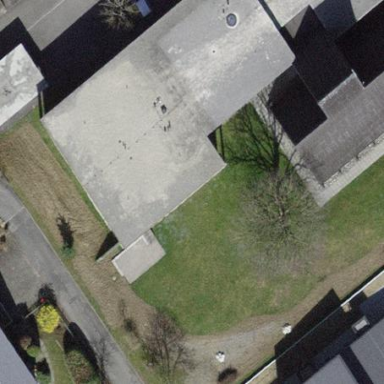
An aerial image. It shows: Office building.